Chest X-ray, PA view. Patient: 43 years old, sex F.
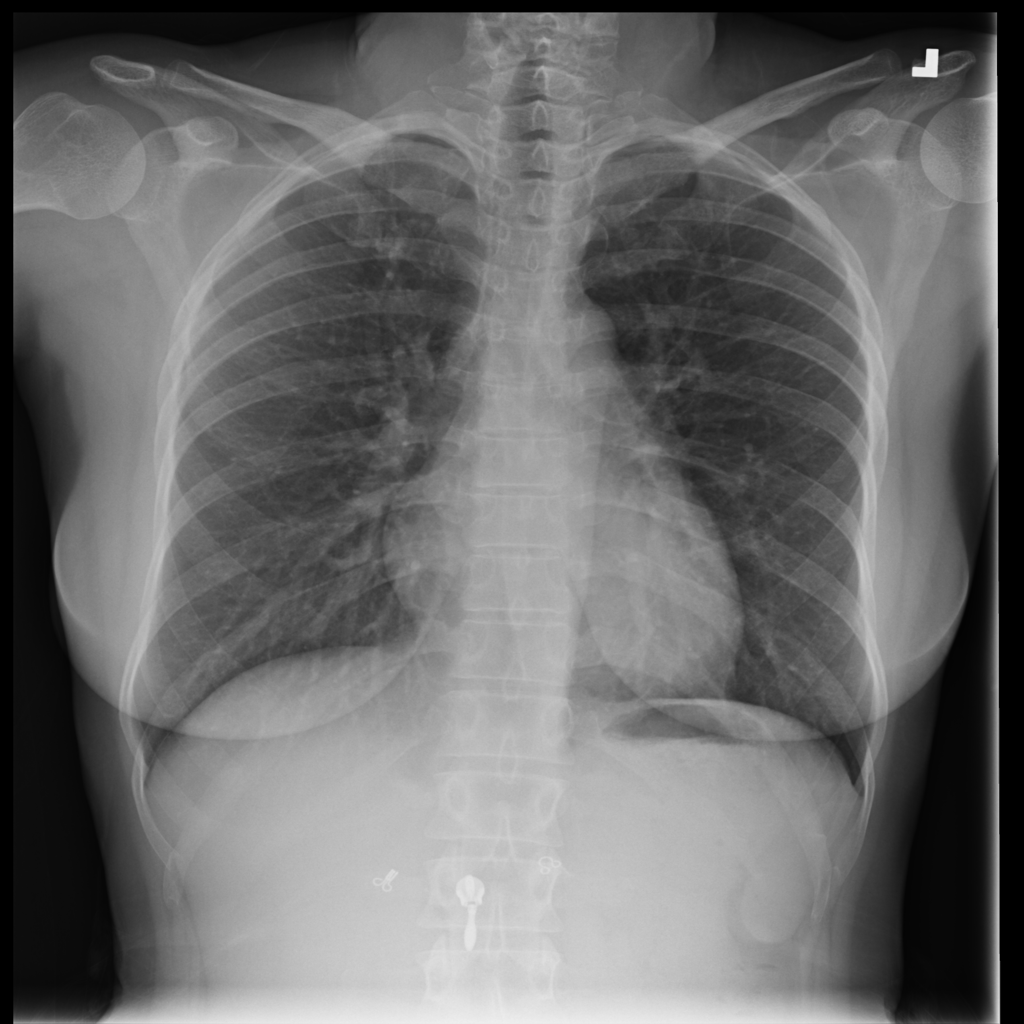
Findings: No Finding